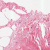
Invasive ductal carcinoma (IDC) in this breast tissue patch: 0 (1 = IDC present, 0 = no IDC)